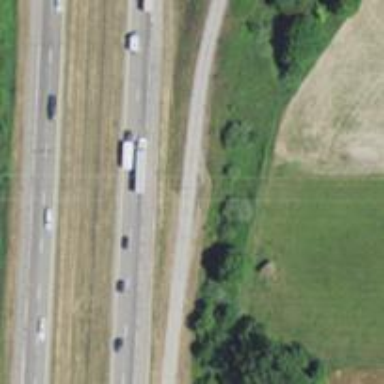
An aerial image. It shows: Motorway link.